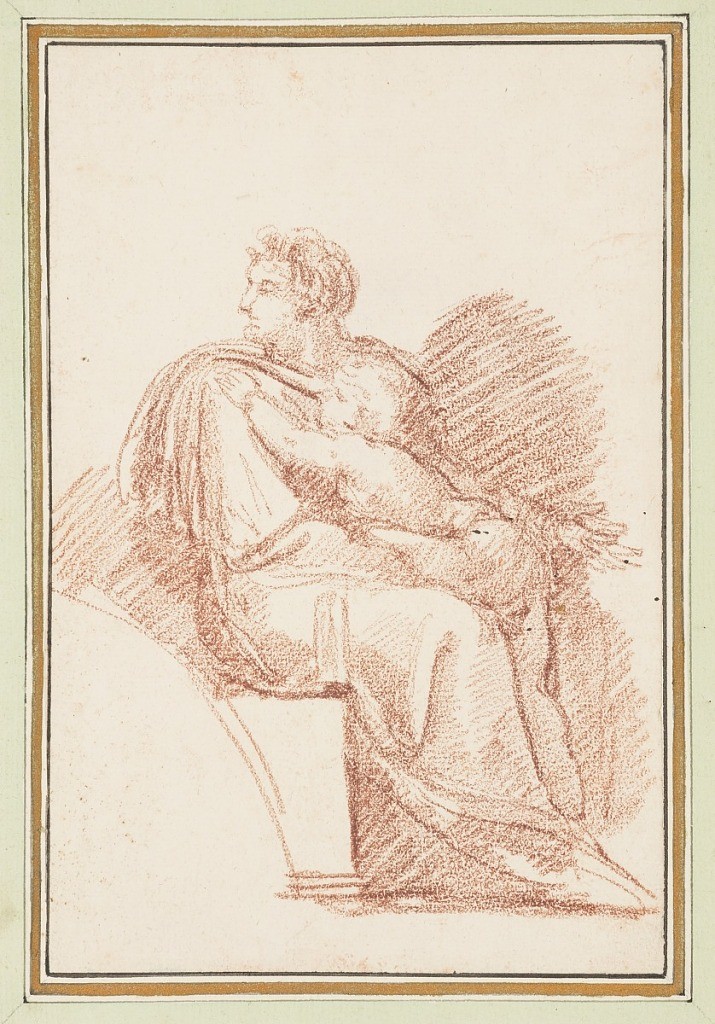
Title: Josiah with Jechoniah in his arms, ancestors of Christ from the Sistine Chapel ceiling by Michelangelo
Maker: Jean-Robert Ango, French, active in Rome 1759 –1770, d. 1773
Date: ca. 1759–70
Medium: Red chalk on paper
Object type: Drawing
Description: Seated male figure identified as Josiah with a child, Jechonial on his lap. The figure extends his left arm and opens his hand, and looks over his right shoulder. The child faces the same direction and puts its left hand on the figure's right shoulder.